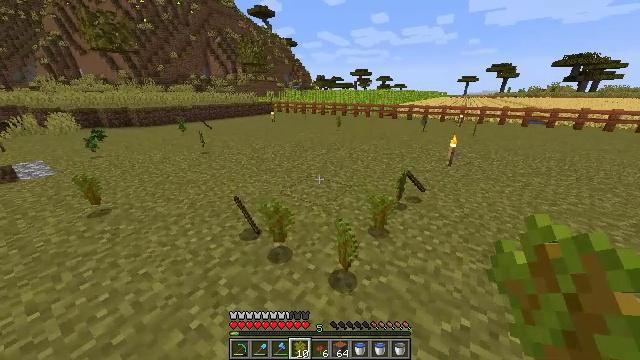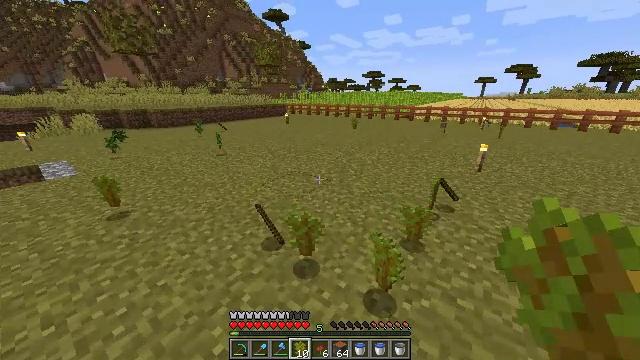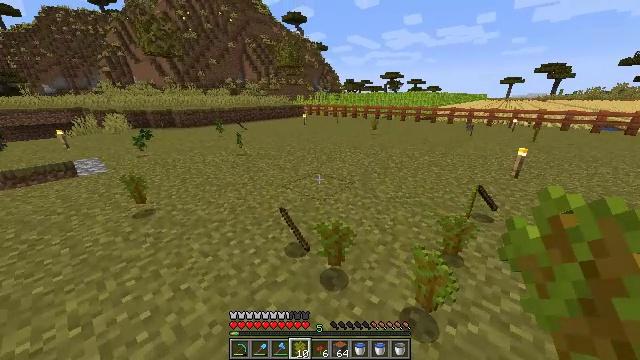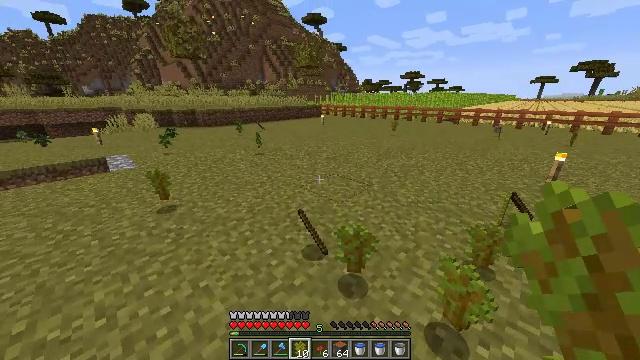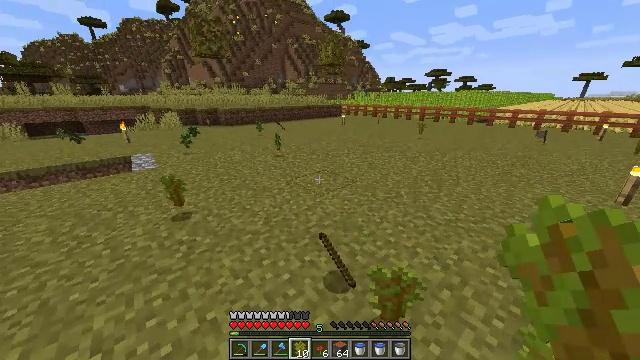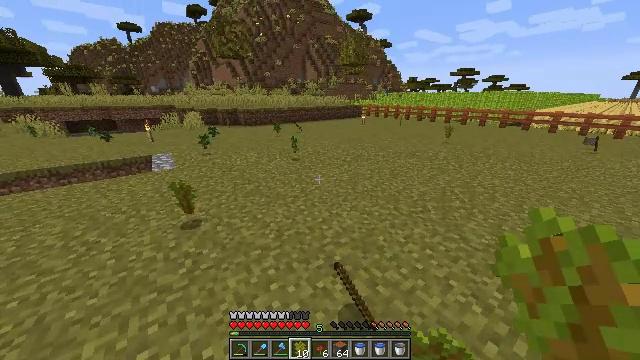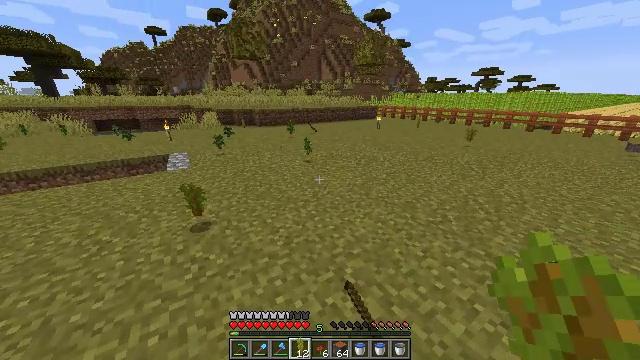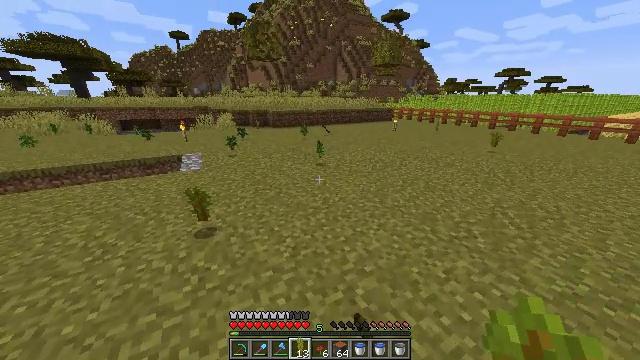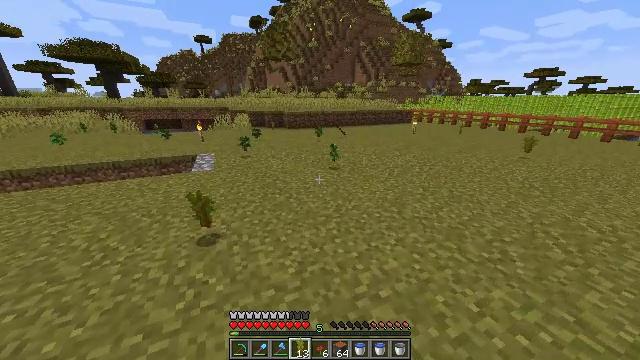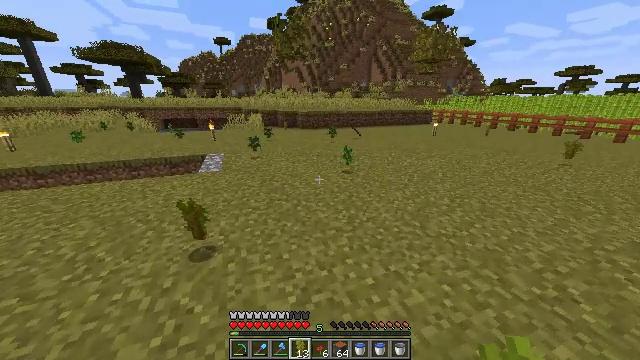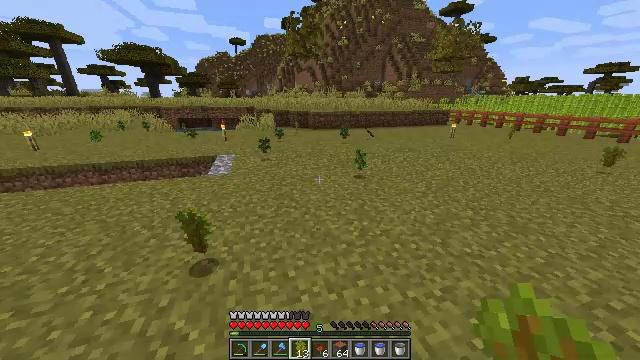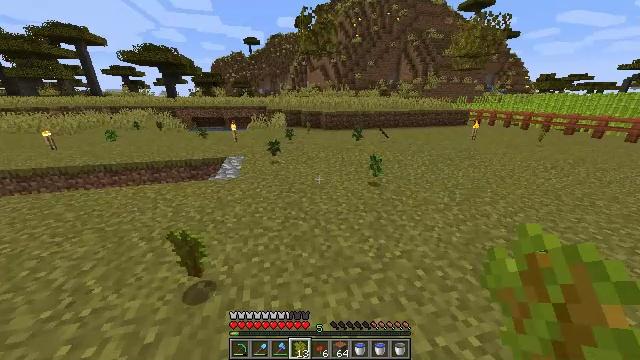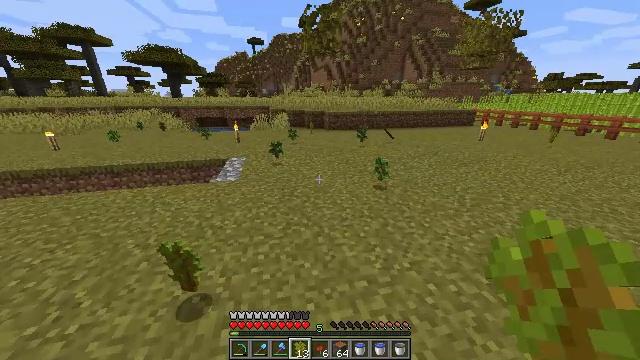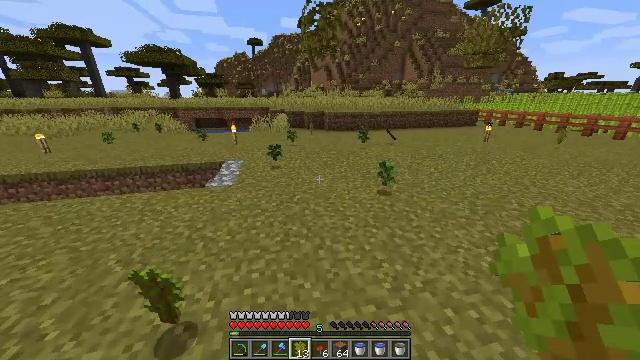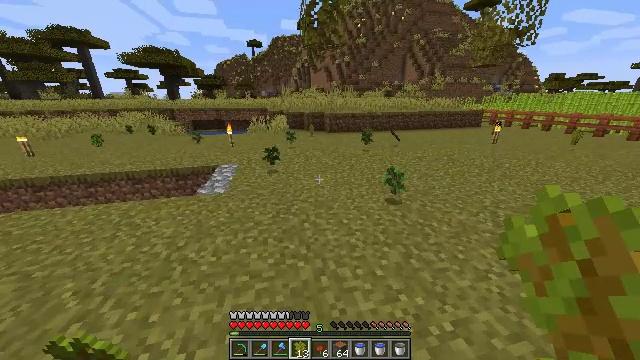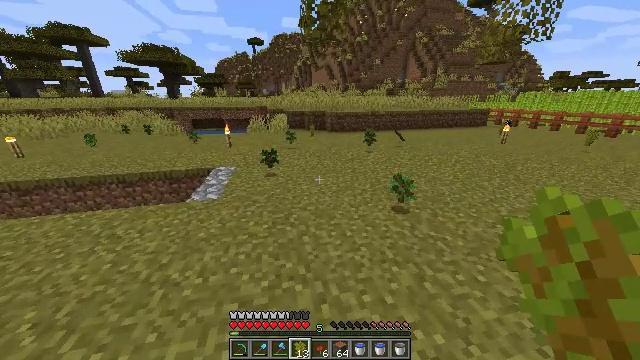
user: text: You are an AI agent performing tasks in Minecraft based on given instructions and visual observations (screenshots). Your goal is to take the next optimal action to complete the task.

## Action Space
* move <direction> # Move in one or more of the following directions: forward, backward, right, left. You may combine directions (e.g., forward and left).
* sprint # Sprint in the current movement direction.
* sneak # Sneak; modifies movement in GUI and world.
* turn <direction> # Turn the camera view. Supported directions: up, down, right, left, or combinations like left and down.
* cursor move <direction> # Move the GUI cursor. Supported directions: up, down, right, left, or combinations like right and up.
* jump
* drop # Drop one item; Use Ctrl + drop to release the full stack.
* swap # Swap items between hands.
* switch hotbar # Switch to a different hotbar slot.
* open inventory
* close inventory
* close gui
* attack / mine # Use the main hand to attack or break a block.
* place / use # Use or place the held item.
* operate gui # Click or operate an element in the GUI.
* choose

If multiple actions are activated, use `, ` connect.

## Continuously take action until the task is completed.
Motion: motion action
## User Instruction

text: Destroy the wheat to collect it.
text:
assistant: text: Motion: move forward and move left, sprint, turn left
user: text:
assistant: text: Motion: move forward and move left, sprint, turn left
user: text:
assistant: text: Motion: move forward, sprint, turn left
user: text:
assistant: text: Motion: move forward, sprint, turn left
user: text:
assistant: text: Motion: move forward, sprint, turn left
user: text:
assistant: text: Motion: move forward, sprint, turn left
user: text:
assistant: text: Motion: move forward, sprint, turn left
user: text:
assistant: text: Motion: move forward, sprint, turn left
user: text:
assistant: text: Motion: move forward, sprint, turn left
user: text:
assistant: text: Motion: move forward, sprint, turn left
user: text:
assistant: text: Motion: move forward, sprint, turn left
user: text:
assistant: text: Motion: move forward, sprint
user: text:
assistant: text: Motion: move forward, sprint
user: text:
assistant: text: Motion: move forward, sprint
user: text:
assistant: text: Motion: move forward, sprint
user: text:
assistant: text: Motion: move forward, sprint, turn left
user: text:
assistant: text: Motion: move forward, sprint, turn left
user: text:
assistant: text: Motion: move forward, sprint
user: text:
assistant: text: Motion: move forward, sprint, turn left
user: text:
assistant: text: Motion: move forward, sprint
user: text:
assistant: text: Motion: move forward, sprint
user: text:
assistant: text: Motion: move forward, sprint
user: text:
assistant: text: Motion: move forward, sprint, turn left
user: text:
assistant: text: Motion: move forward, sprint, turn left
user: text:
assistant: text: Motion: move forward, sprint, turn left
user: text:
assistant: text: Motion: move forward, sprint
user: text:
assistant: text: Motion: move forward, sprint
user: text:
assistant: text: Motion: move forward, sprint
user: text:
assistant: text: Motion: move forward, sprint, turn left
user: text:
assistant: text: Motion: move forward, sprint, turn left